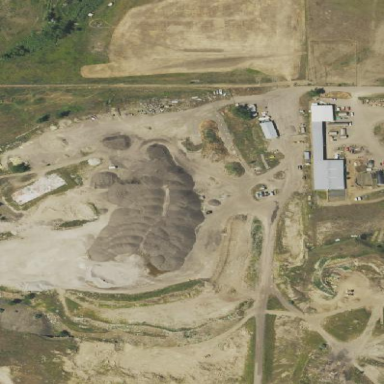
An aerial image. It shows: Quarry area.